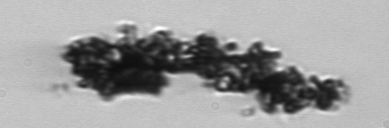
Label: Thalassiosira_TAG_external_detritus